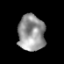
Tissue: prostate
Cell type: T cells
Senescence score: 0.3219
Nuclear area (px): 958
Mean DAPI intensity: 149.312